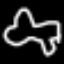
Label: airplane